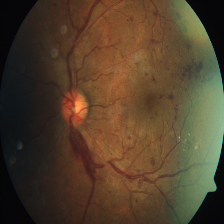
Diabetic retinopathy grade: Severe